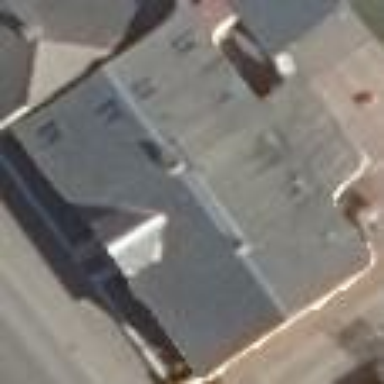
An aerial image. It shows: Part of building.